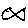
Label: fish